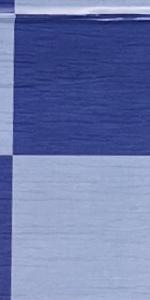
Label: Empty